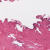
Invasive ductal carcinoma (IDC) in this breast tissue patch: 0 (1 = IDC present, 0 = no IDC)